Question: I am using BIRT in eclipse, I have 3 charts on the page. I can change the size of each one and the order in which they appear, but not the physical location on the page and it's driving me crazy. Everything is snapped to the left side of the page.
Am I missing something obvious? How can I change the physical location of the object?
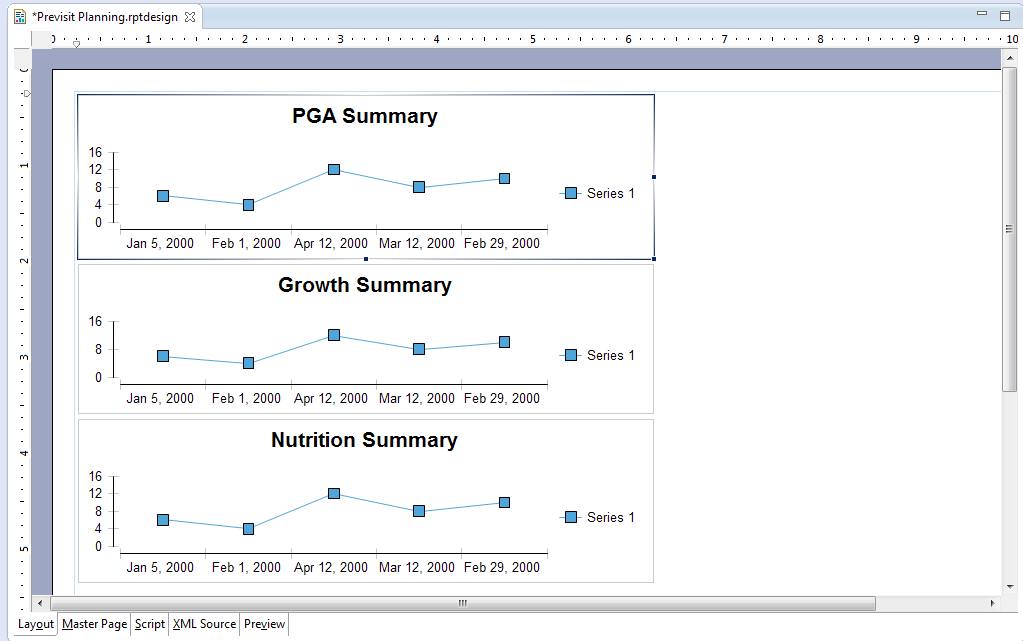
Answer: A grid element is what you need to achieve this. Insert a grid in the report, and then drop your charts within, in order to to take advantage of the "text align" property of grid cells to center charts, left-align, right-align etc.
Have a look at <URL>: we define a grid with two columns and two rows.
- -

We can also insert a grid into another grid, this is sometimes necessary to get exactly the result we want.